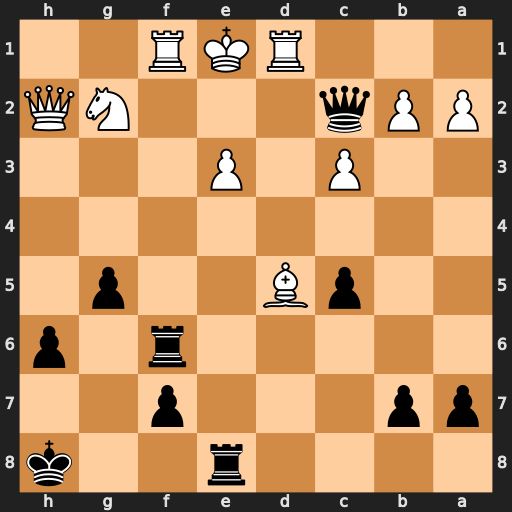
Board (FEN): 4r2k/pp3p2/5r1p/2pB2p1/8/2P1P3/PPq3NQ/3RKR2
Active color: b
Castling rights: -
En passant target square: -
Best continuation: Rxf1+ Kxf1 Qxd1+ Ne1 Qxd5